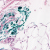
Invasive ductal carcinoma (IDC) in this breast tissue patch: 0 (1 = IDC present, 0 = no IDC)